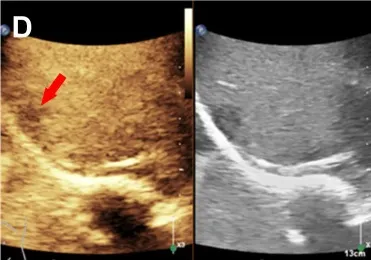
The slight low enhancement in the portal and parenchymal phases.
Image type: radiology (ultrasound)